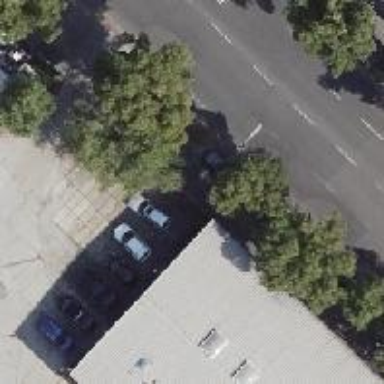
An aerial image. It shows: There is collision protection in place for parking obstacles.